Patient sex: M
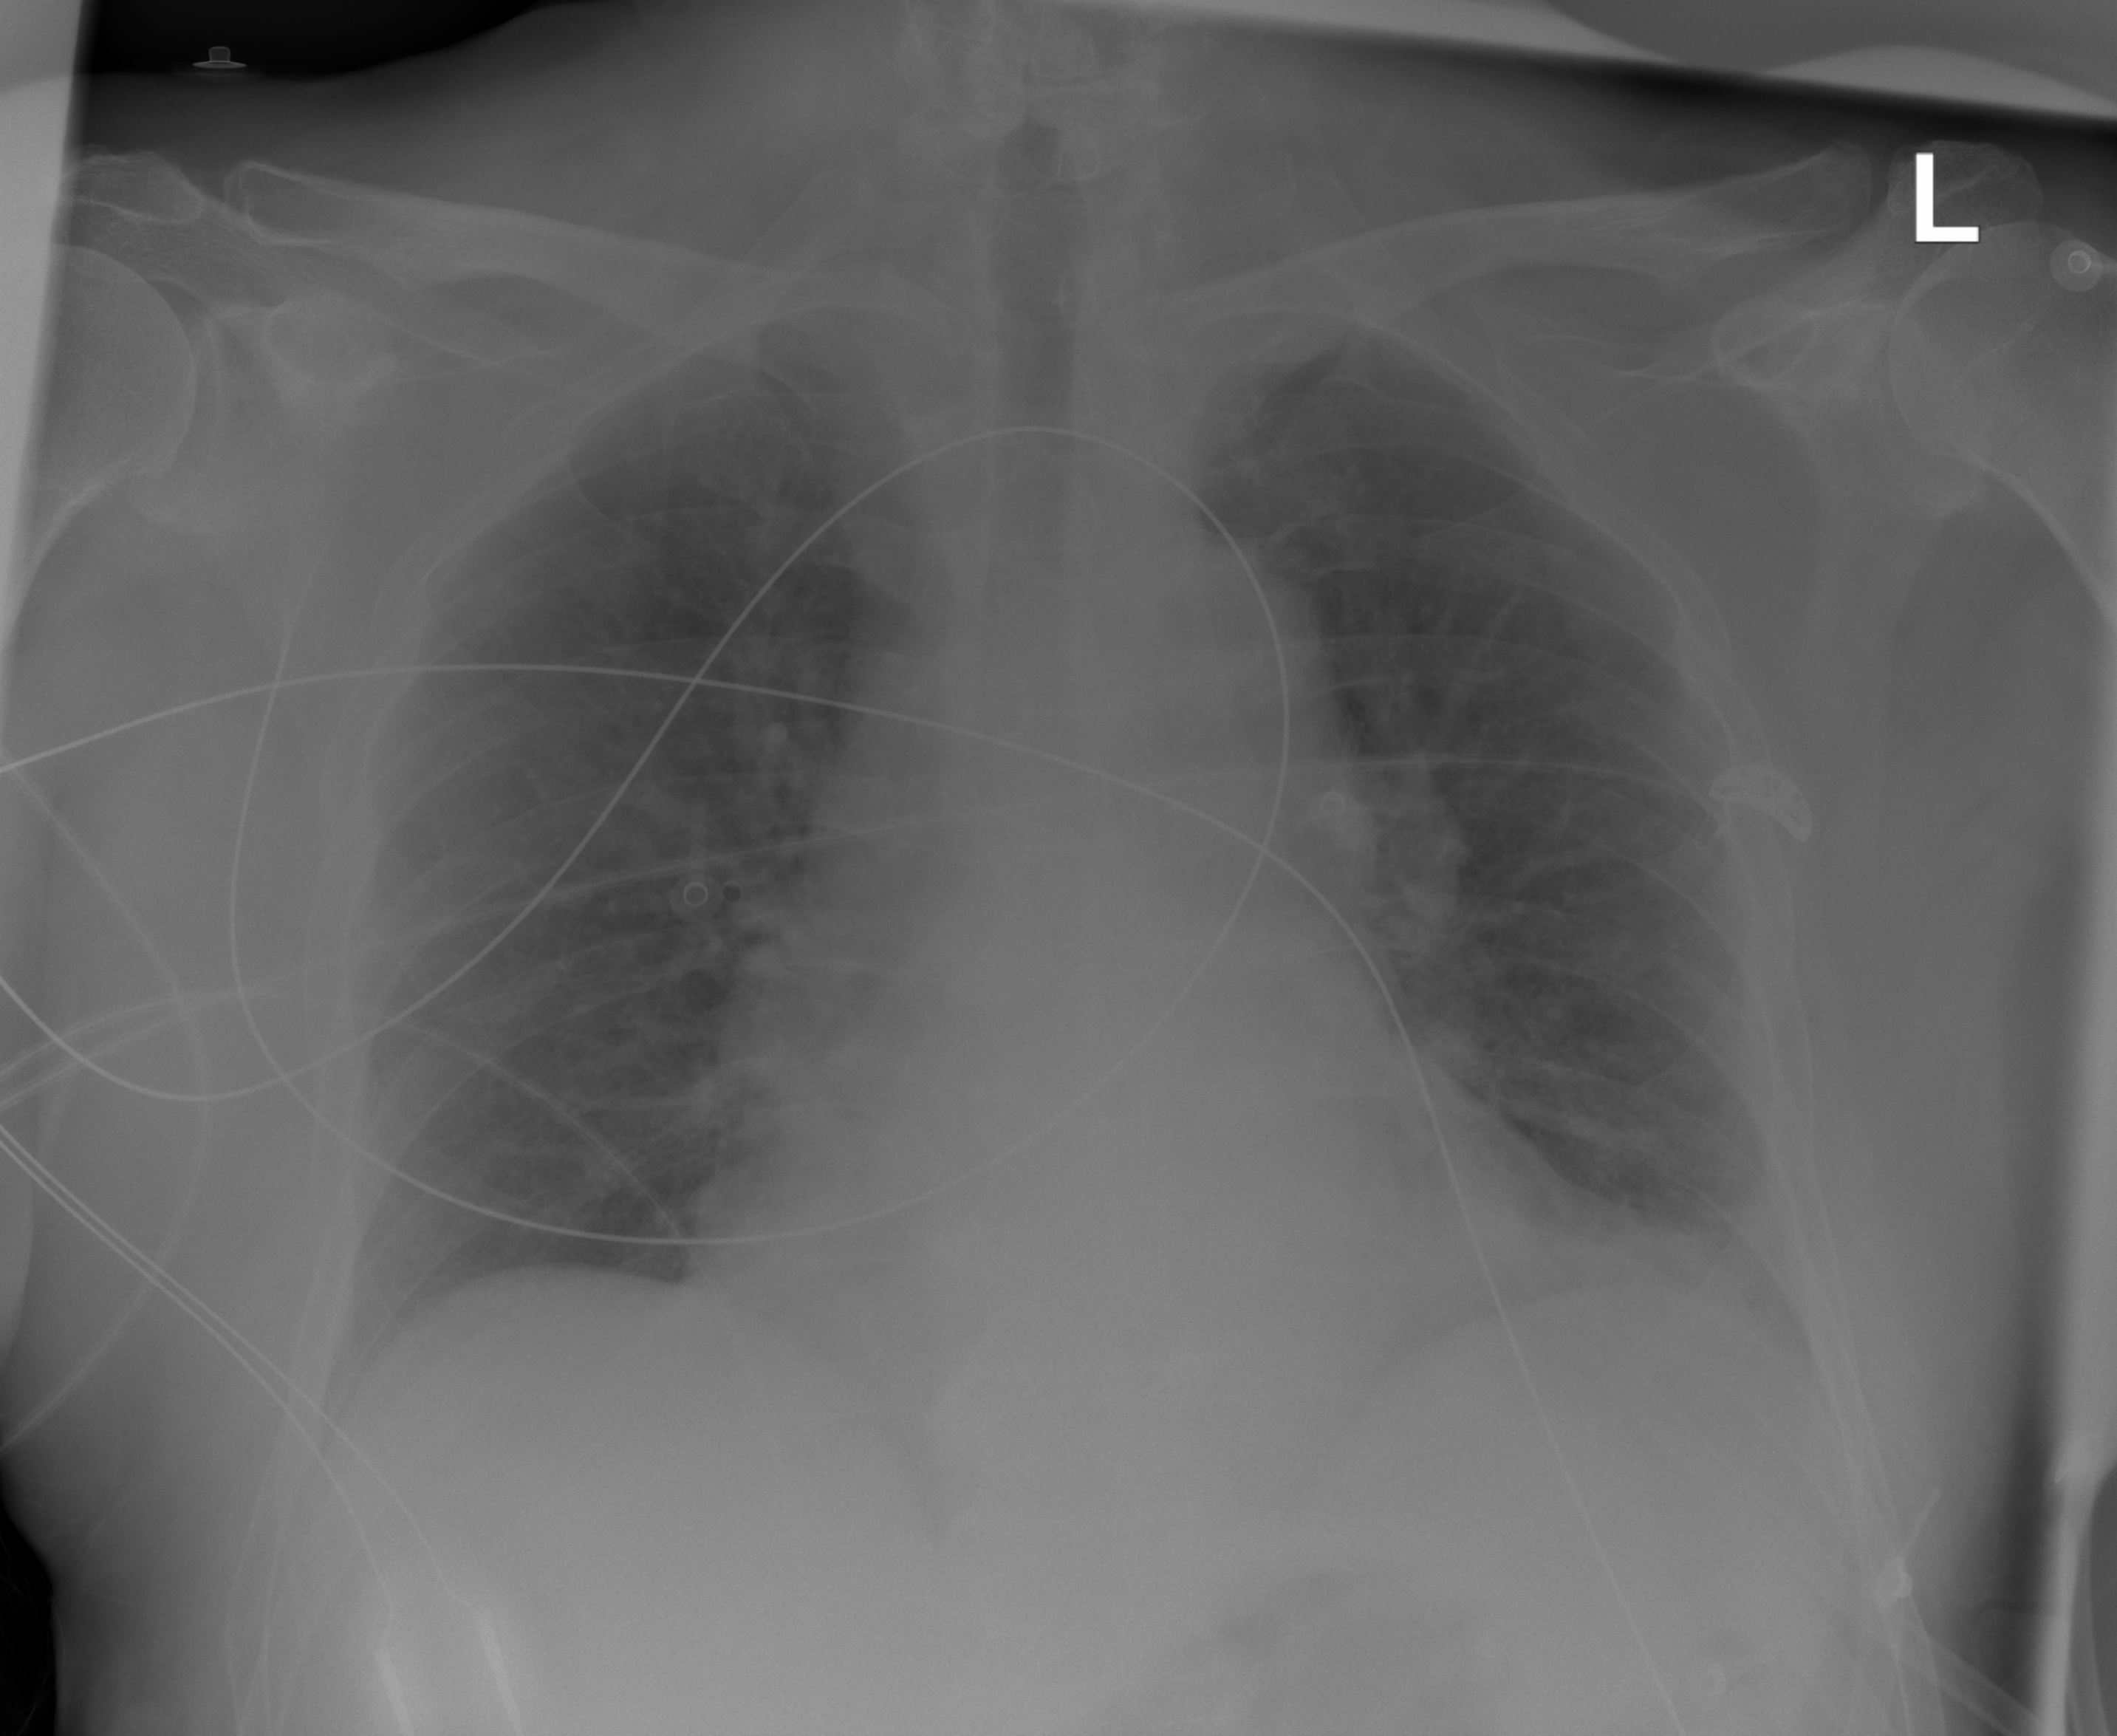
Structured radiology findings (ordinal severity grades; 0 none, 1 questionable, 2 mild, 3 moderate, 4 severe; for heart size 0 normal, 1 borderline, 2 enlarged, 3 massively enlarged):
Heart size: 0
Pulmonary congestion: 0
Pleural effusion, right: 0
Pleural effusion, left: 0
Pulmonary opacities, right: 0
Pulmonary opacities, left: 0
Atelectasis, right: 0
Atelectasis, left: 2